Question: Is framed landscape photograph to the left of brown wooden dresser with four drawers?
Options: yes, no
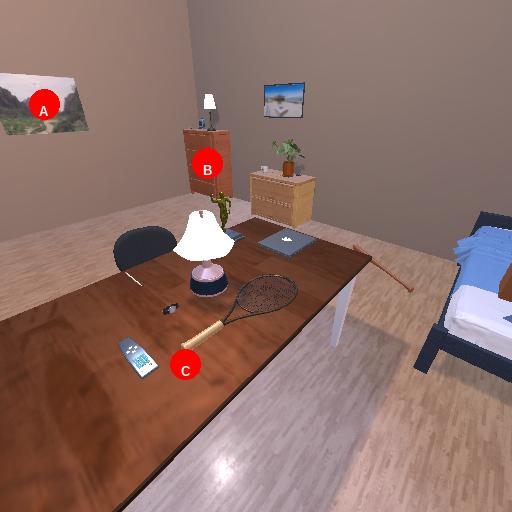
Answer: yes